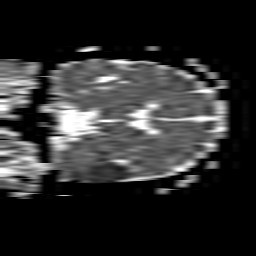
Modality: ADC
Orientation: coronal
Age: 53
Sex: male
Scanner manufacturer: philips
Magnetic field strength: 1.5 T
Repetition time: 3.481 s
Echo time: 0.07039 s